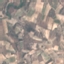
Land use / land cover: PermanentCrop